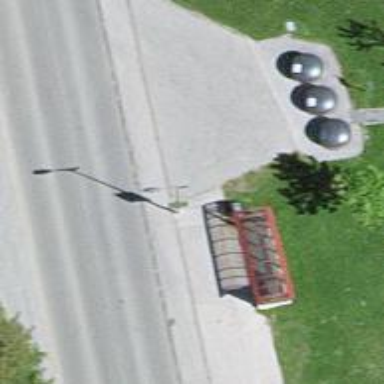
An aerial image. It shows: Bus stop with platform for public transport.